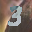
Label: 3